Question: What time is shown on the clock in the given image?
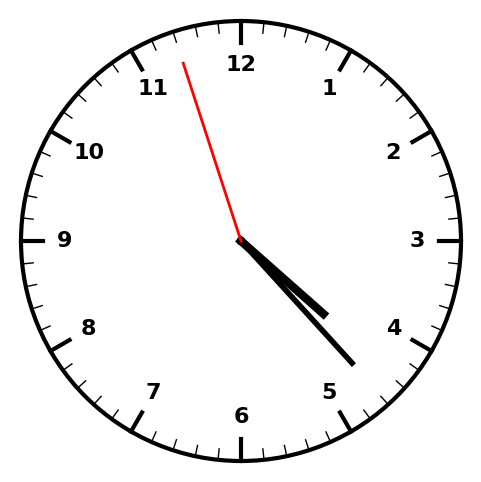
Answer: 04:22:57